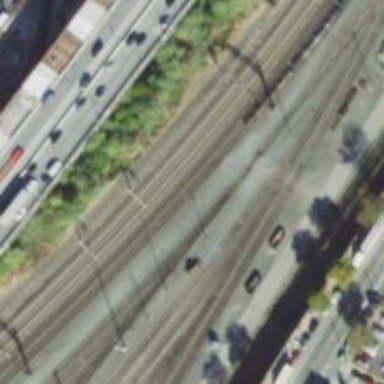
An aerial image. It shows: Railway yard used for servicing trains.